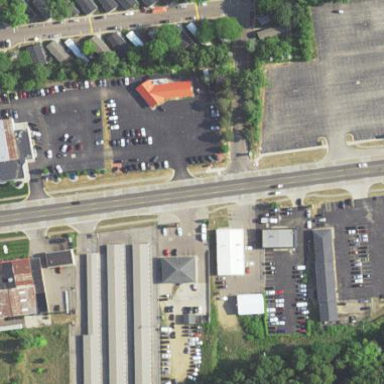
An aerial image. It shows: Shop that sells cars.